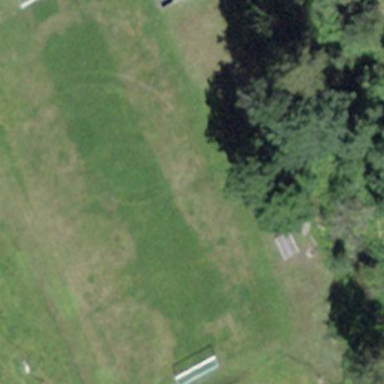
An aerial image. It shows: Soccer pitch for outdoor sports and leisure activities.